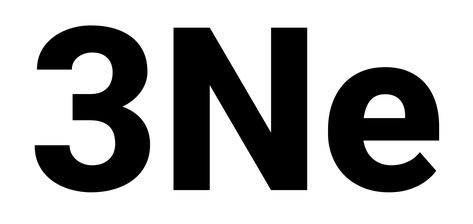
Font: Roboto_ExtraBold